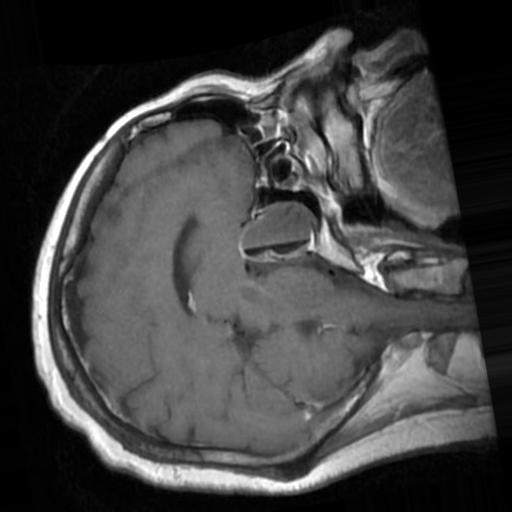
Label: brain_tumor